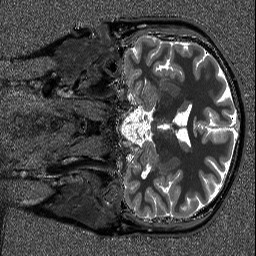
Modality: T1map
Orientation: coronal
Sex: male